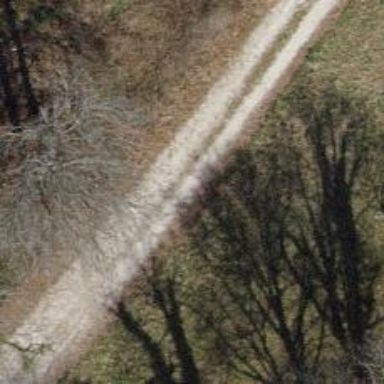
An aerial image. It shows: Unclassified road.